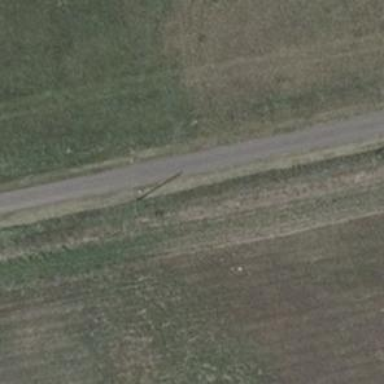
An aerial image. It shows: Minor power line.